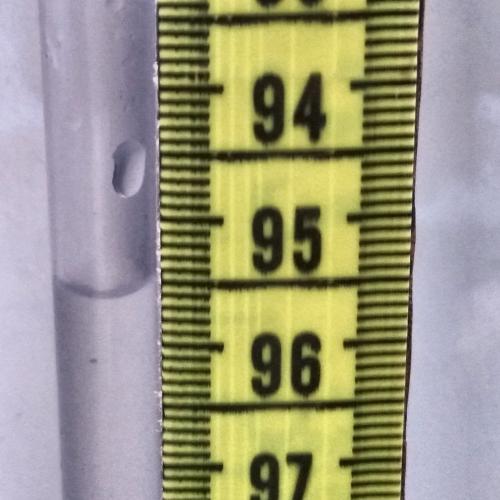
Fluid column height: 95.6 cm